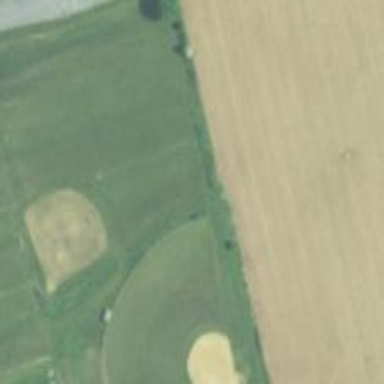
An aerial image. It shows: Pitch designated for baseball and softball activities.